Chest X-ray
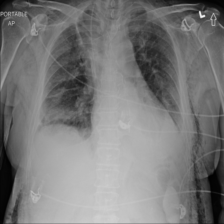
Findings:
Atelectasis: positive
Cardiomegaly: negative
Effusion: negative
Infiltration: positive
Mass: negative
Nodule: negative
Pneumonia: negative
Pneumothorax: negative
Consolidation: negative
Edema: negative
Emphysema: positive
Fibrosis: negative
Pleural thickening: negative
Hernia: negative